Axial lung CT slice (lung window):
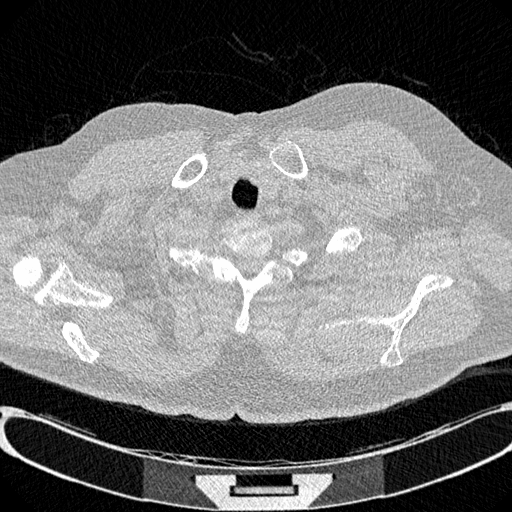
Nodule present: no